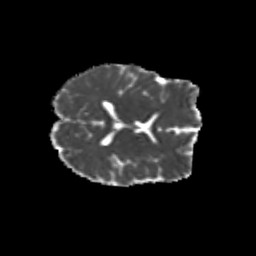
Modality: MD
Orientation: axial
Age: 31
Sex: female
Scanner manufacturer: siemens
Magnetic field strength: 3 T
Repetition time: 3.5 s
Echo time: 0.104 s